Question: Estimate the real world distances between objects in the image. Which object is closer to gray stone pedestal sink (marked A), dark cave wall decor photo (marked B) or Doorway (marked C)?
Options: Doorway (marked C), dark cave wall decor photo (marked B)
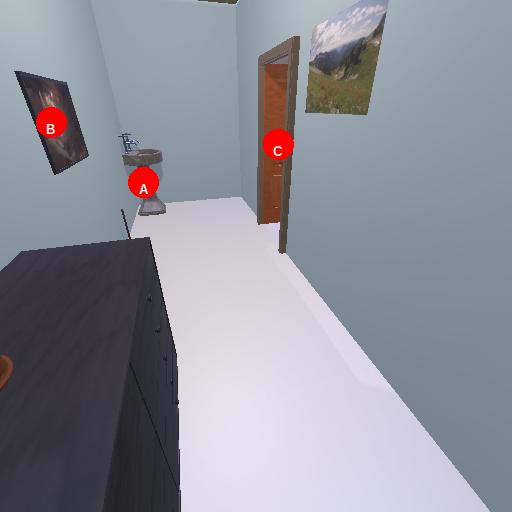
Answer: Doorway (marked C)